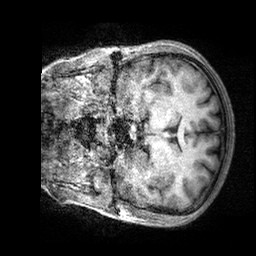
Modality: T1w
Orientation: coronal
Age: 25
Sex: female
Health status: healthy
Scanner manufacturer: siemens
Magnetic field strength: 3 T
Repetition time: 2.3 s
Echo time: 0.00303 s